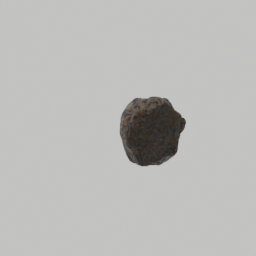
Label: nature